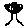
Label: tree